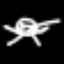
Label: frog